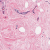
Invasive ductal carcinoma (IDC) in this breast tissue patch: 0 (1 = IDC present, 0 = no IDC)